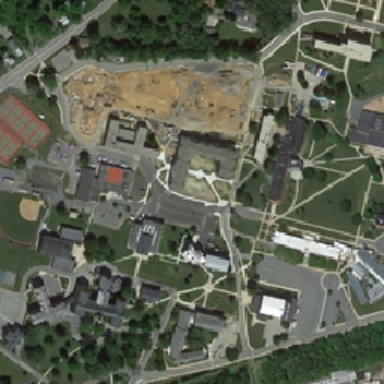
The buildings with gray roofs are surrounded by grassaland .